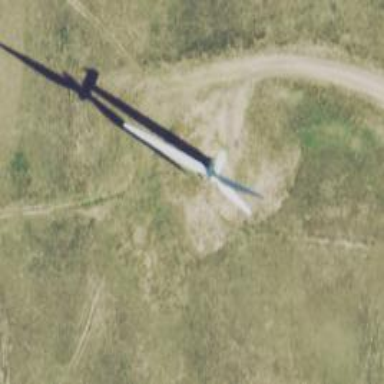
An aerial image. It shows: Wind generator using horizontal axis wind turbines.